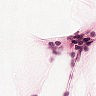
Metastatic tissue present: no